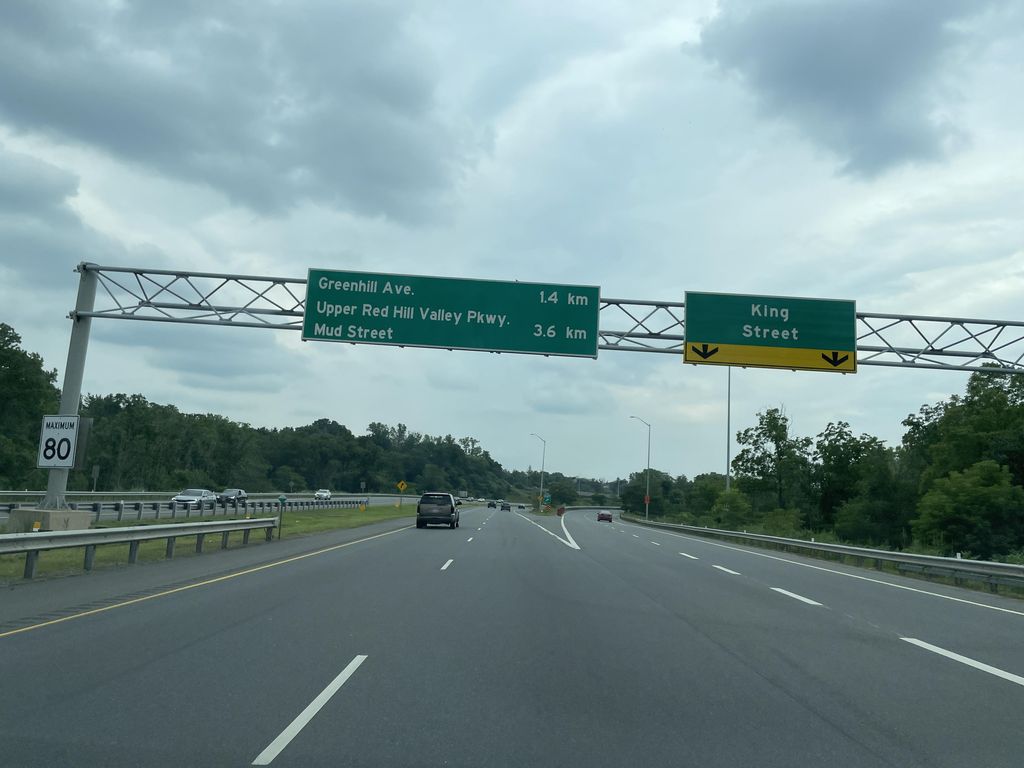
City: hamilton